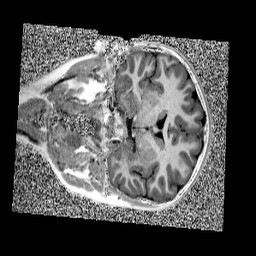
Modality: UNIT1
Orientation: coronal
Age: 11
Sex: female
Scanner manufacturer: siemens
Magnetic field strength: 3 T
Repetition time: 4 s
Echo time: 0.00299 s